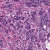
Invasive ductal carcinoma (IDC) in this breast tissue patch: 1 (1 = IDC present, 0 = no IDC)